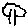
Label: tree